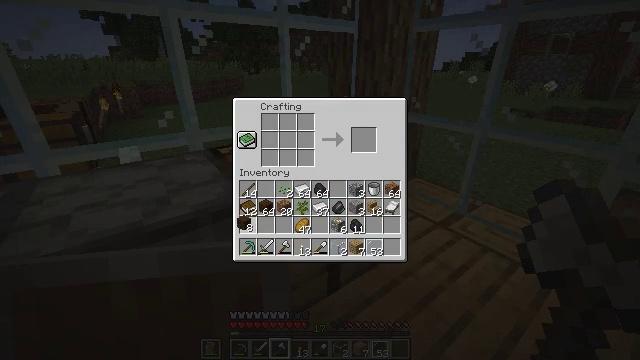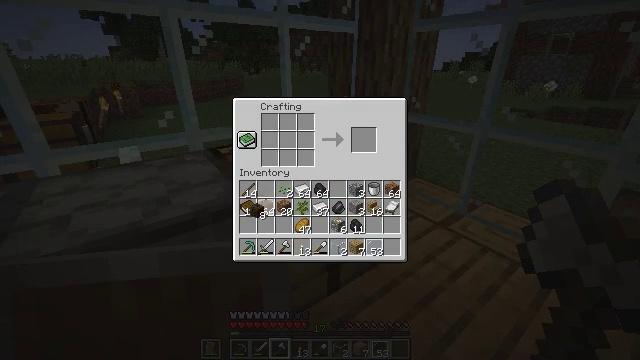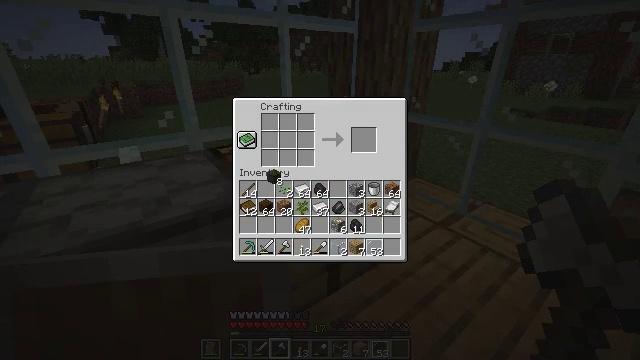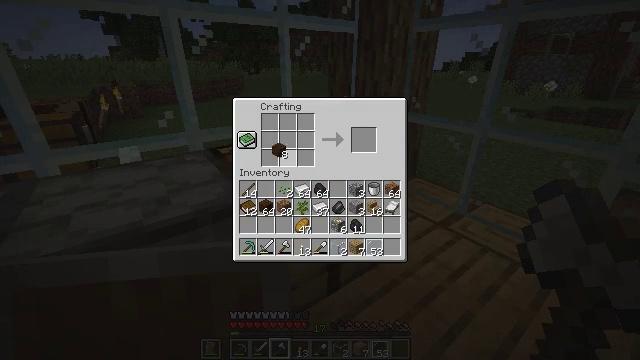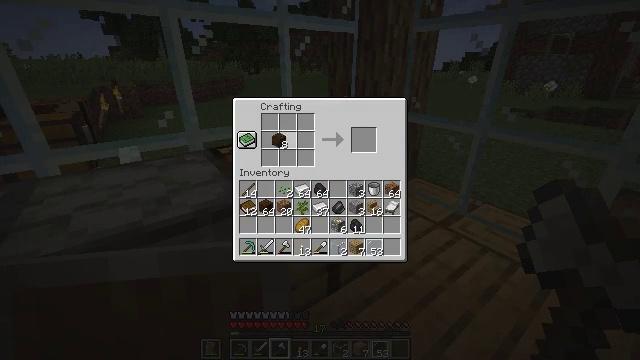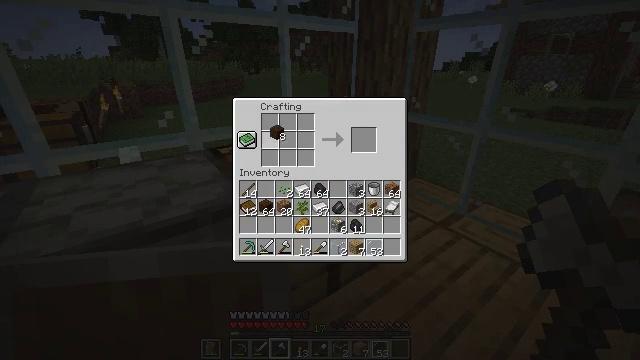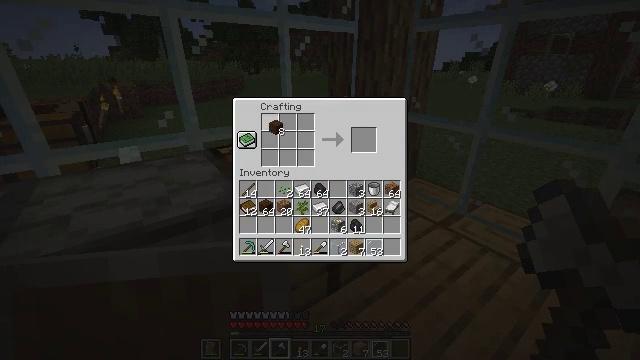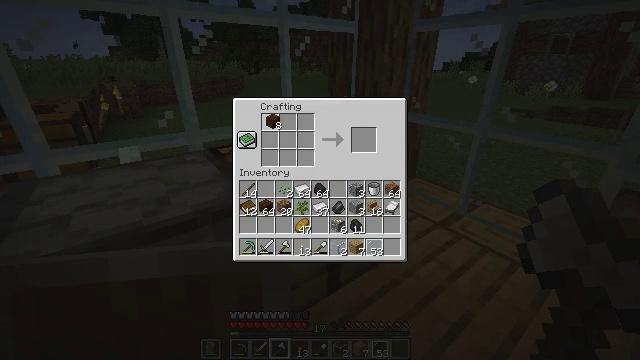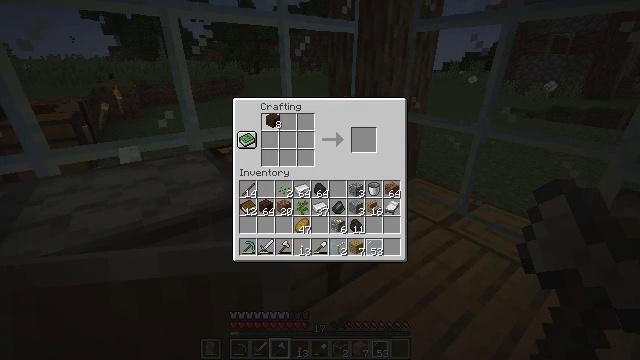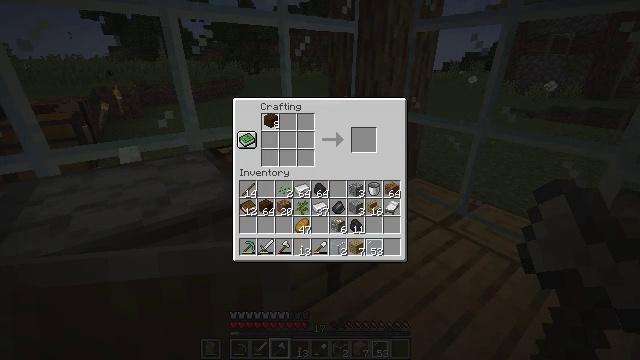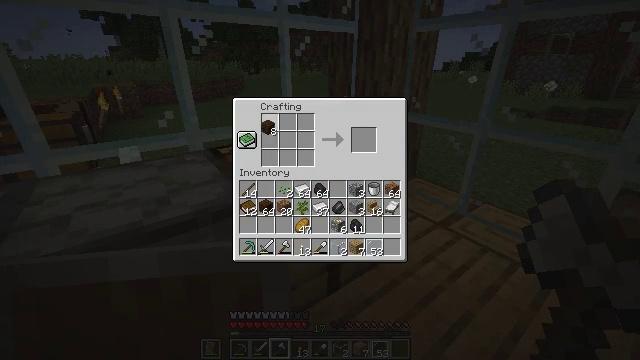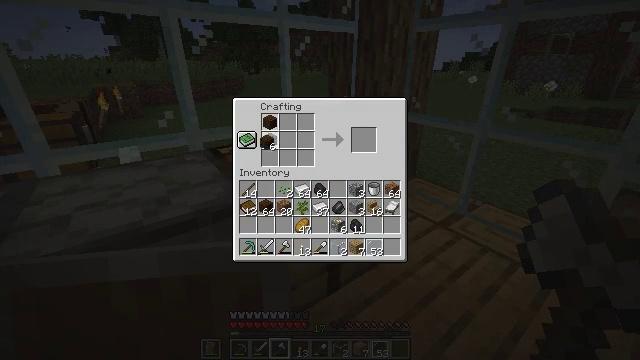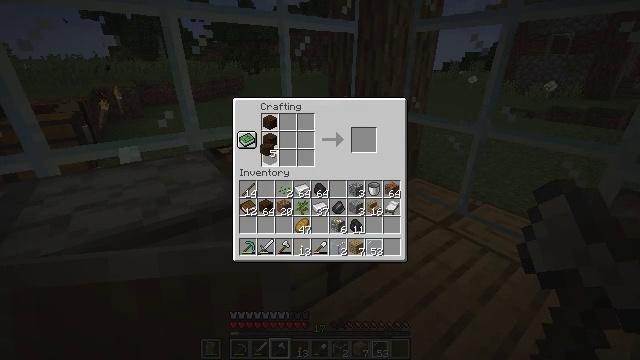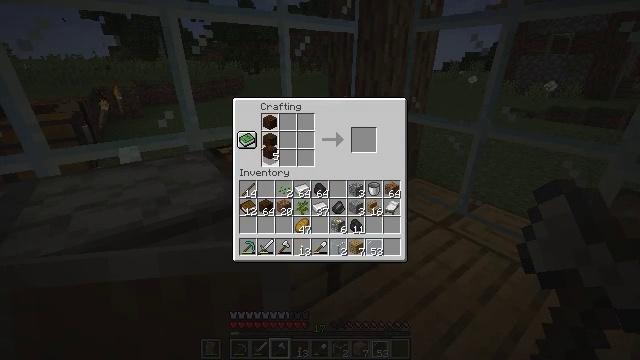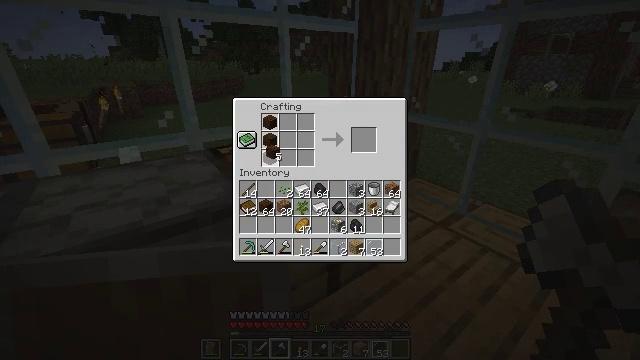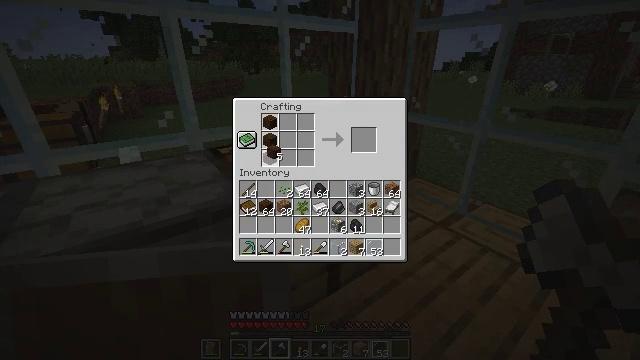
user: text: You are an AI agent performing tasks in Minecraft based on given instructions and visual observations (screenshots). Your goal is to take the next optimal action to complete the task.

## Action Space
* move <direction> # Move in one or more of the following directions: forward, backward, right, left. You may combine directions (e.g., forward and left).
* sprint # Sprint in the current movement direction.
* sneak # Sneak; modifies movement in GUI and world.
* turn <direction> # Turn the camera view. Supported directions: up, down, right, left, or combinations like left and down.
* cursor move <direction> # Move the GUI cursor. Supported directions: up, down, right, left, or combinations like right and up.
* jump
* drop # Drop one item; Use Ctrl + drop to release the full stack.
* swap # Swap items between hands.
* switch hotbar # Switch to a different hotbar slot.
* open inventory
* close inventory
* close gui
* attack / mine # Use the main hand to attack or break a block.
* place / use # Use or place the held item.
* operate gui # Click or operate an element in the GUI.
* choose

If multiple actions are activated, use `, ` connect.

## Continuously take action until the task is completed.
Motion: motion action
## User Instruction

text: Use the crafting table to make a dark oak door.
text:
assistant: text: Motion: cursor move right and up
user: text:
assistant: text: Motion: cursor move right and up
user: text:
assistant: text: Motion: cursor move up
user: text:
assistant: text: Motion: cursor move up
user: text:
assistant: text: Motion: cursor move up
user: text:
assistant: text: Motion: no_op
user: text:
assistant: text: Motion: no_op
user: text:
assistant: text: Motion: no_op
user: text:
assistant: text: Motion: choose
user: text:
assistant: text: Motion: cursor move down, choose
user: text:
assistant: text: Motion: cursor move down, choose
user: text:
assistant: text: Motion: cursor move down, choose
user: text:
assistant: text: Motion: choose
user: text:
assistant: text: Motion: choose
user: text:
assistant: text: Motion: choose
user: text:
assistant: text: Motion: choose
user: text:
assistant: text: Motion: cursor move right and up, choose
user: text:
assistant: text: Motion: cursor move up, choose
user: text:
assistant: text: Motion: cursor move up, choose
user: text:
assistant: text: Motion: choose
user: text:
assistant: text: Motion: choose
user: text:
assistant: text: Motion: choose
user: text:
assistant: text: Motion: choose
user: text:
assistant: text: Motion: no_op
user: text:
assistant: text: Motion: cursor move right
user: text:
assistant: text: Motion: cursor move down
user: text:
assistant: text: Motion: cursor move right and down
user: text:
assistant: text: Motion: cursor move down
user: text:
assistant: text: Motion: cursor move left and down
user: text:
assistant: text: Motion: no_op